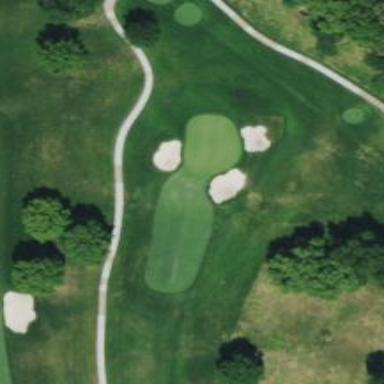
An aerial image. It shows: View of golf hole.